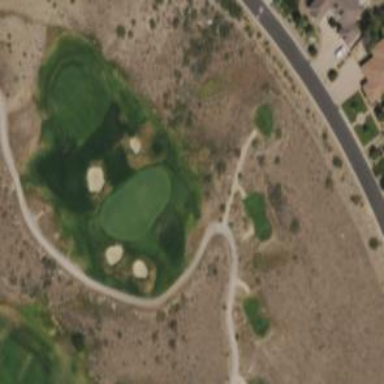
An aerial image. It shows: Service road used as golf cart path.